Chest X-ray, PA view. Patient: 67 years old, sex M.
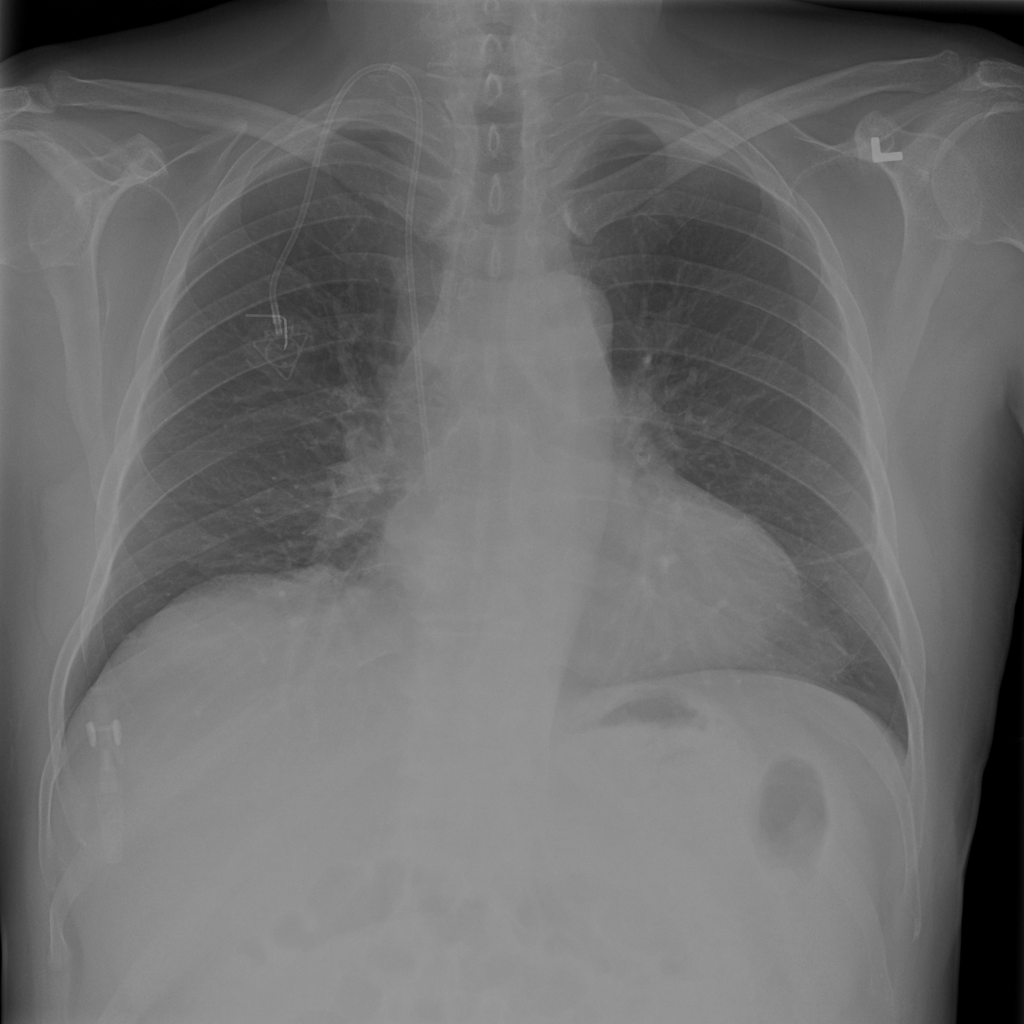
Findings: No Finding